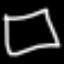
Label: square